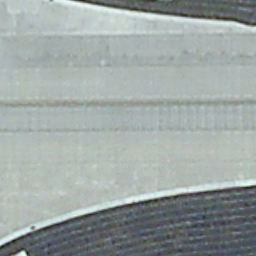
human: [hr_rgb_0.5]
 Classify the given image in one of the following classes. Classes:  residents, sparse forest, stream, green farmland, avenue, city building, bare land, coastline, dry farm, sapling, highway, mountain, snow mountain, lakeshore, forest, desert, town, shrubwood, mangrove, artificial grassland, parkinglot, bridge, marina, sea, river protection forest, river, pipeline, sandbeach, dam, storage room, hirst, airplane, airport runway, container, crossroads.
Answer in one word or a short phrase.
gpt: airport runway